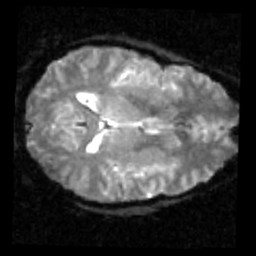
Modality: inplaneT2
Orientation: axial
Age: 32
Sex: male